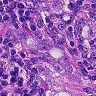
Metastatic tissue present: yes